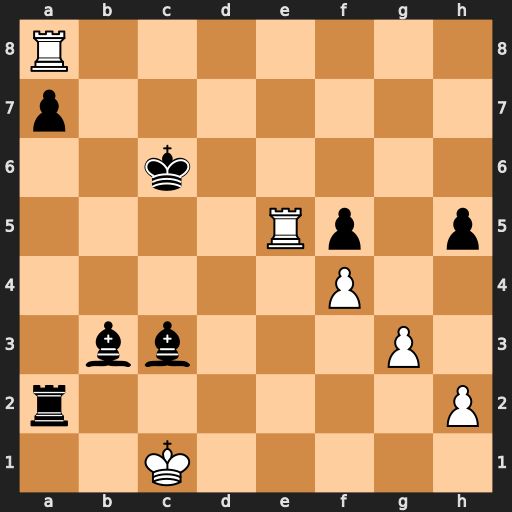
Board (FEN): R7/p7/2k5/4Rp1p/5P2/1bb3P1/r6P/2K5
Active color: w
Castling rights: -
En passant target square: -
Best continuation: Rc8+ Kd6 Rxc3